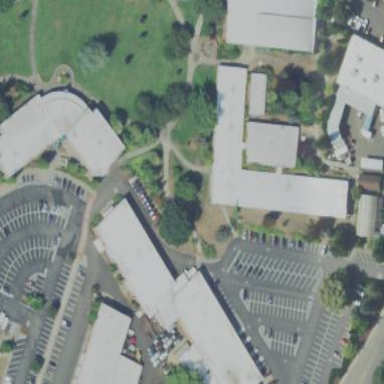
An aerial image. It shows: College building.